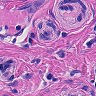
Metastatic tissue present: yes